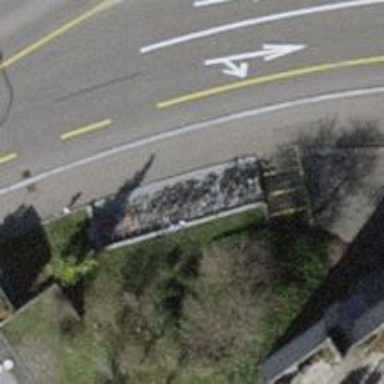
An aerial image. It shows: Bicycle parking area with wall loops.